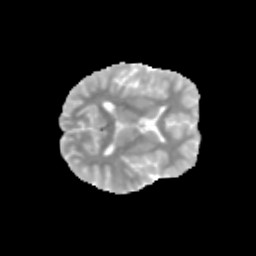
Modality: MD
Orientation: axial
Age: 13
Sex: female
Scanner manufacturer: siemens
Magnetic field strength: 3 T
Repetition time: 3.8 s
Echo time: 0.07 s